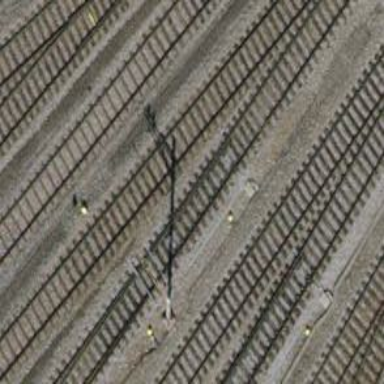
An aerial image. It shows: Railway switch.